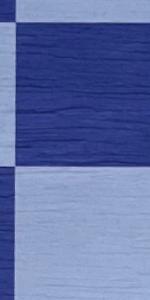
Label: Empty